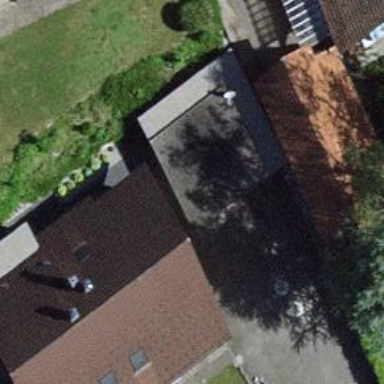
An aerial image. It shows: Garage.